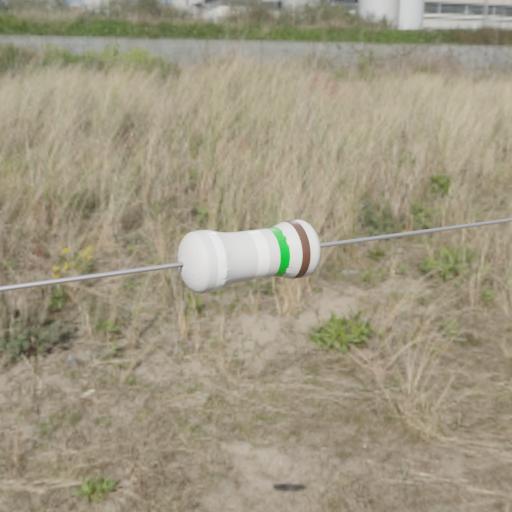
Resistor colour bands (in order): white, white, green, brown